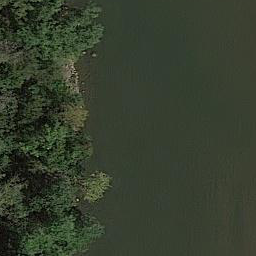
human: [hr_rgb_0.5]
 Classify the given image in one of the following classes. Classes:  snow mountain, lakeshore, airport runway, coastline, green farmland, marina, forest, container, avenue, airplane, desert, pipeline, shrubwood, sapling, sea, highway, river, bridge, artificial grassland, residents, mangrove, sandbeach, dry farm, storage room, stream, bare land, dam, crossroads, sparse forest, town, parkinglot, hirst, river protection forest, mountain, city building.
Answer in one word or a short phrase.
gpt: river protection forest